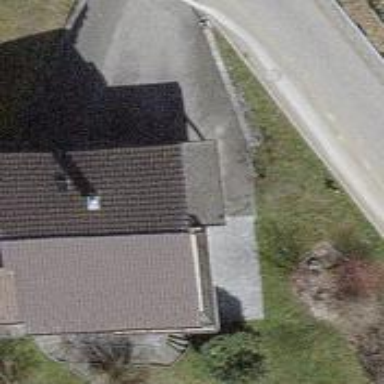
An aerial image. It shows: Simple house.